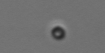
Label: nanoplankton_mix